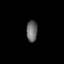
Tissue: lung
Cell type: Endothelial cells
Senescence score: 0.7114
Nuclear area (px): 230
Mean DAPI intensity: 104.248